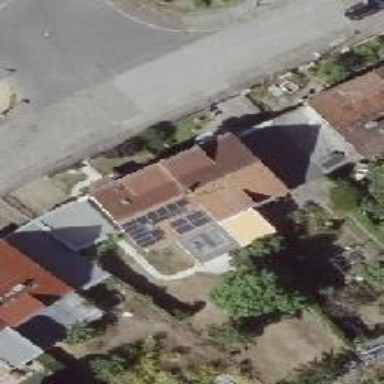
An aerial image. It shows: Semidetached house with gabled roof.